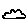
Label: cloud